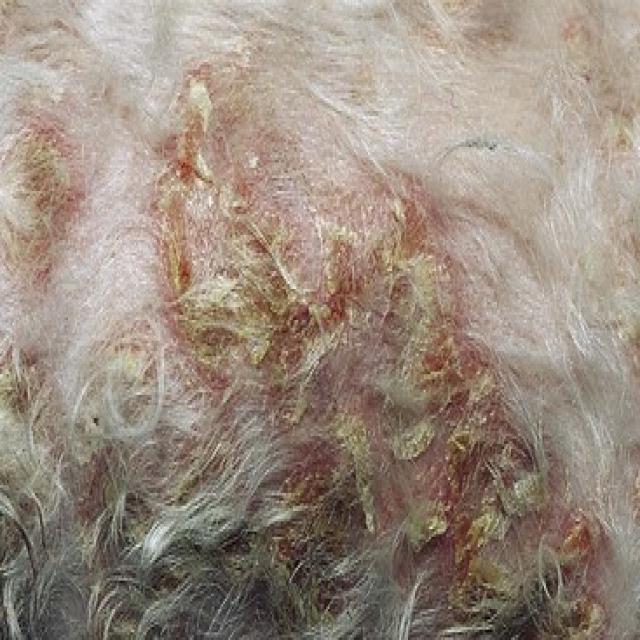
Canine fungal skin infection — characterized by alopecia, scaling, crusting, and circular lesions. Common agents include Malassezia and Candida species.